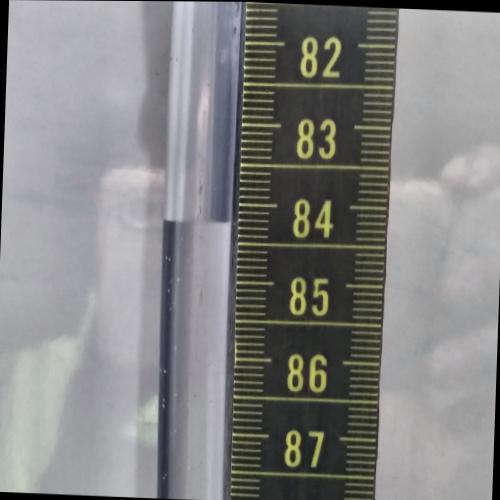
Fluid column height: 84.2 cm